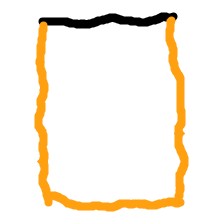
Shape: rectangle